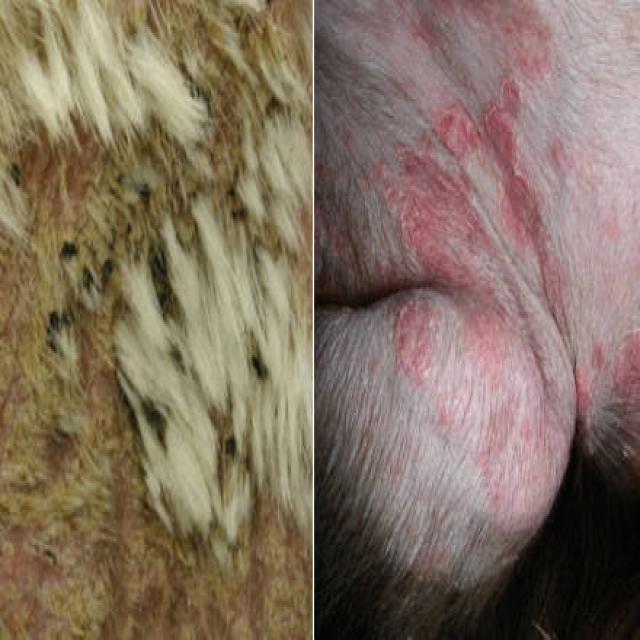
Canine dermatitis — inflammation of the skin presenting with erythema, pruritus, papules, and excoriation. May be allergic, contact, or atopic in origin.